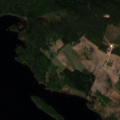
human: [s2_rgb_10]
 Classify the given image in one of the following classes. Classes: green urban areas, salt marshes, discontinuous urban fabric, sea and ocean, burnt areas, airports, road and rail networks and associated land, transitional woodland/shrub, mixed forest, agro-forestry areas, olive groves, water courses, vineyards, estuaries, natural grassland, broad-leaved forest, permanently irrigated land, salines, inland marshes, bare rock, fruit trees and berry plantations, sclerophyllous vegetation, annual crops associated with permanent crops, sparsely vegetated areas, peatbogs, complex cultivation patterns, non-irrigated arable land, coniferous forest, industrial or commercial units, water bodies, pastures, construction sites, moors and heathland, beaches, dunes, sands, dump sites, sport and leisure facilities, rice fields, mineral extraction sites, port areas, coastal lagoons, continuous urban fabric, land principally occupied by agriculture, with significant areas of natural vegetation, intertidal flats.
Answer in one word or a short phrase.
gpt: non-irrigated arable land, coniferous forest, mixed forest, water bodies